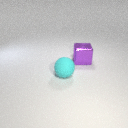
large cyan rubber sphere to the left of large purple metal cube